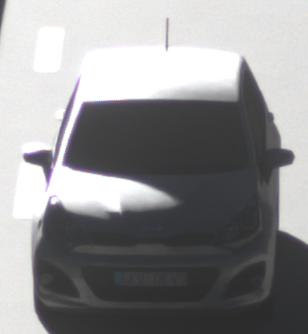
Make: KIA
Model: Rio 1.2
Detailed model: Rio (UB)
Model produced from: 2011/09
Model produced until: 2015/01
Doors: 3
Color: white
Road condition: dry road
Daytime: morning or afternoon
Contrast: high contrast